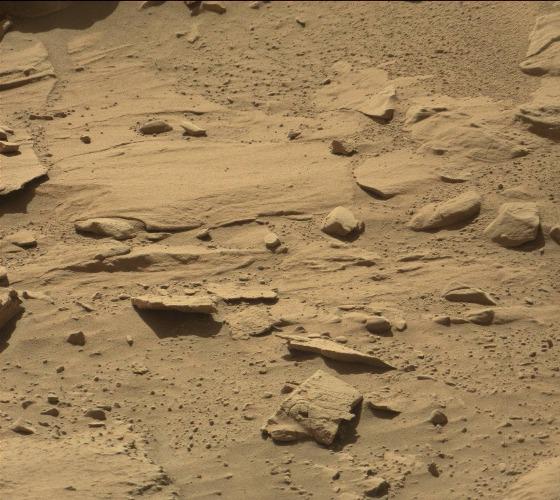
Terrain classes present: Bedrock, Gravel / Sand / Soil, Rock, Shadow